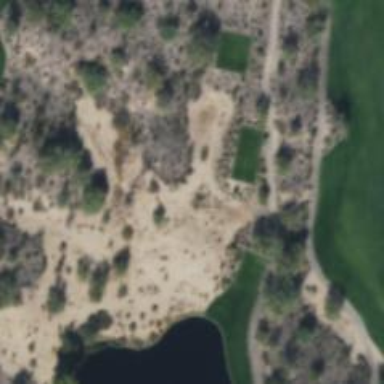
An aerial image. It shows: Path for both roads and golfers.